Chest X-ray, PA view. Patient: 68 years old, sex M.
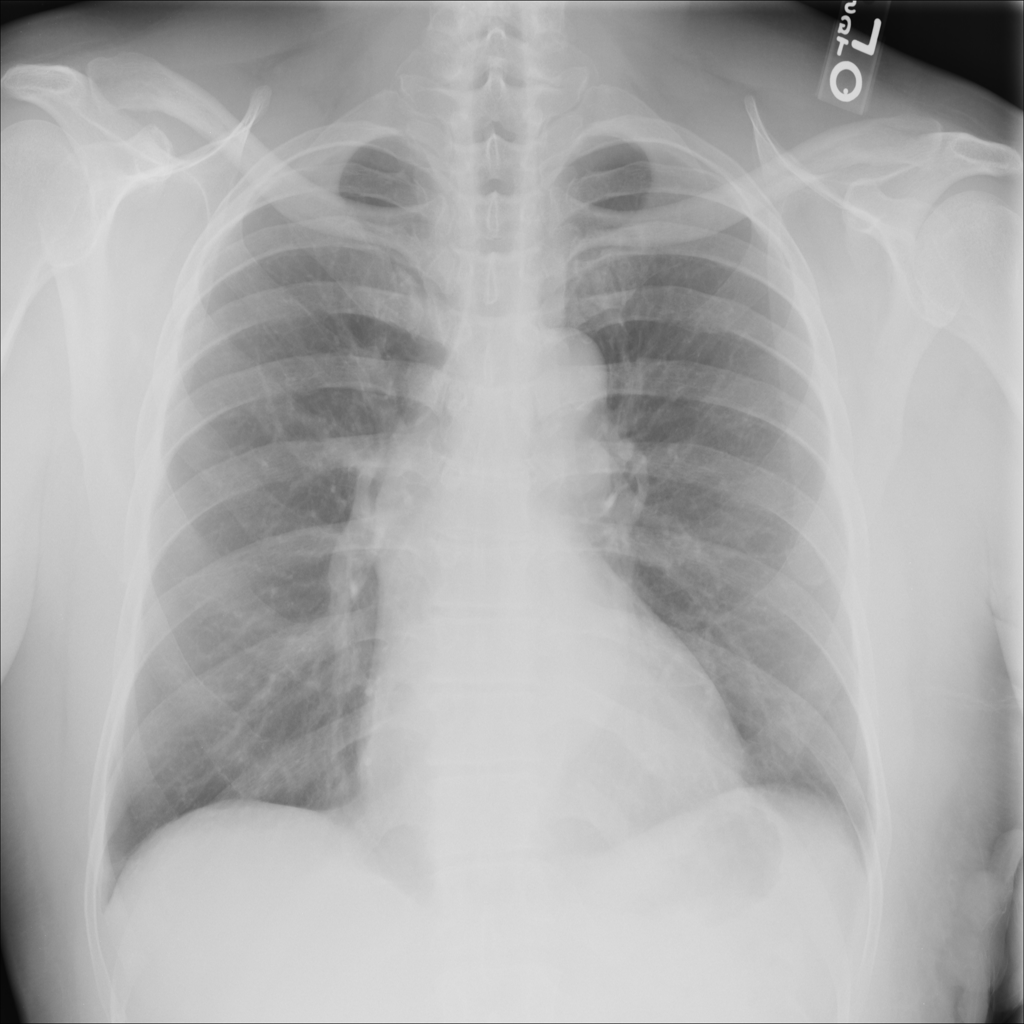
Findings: No Finding